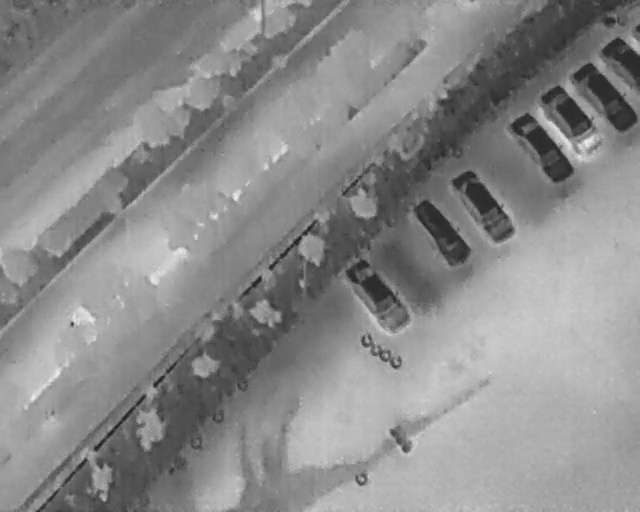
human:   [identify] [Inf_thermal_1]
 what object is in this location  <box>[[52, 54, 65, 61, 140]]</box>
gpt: <ref>1 large car at the center</ref>

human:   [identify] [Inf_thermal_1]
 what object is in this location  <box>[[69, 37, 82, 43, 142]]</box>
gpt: <ref>1 medium car at the right</ref>